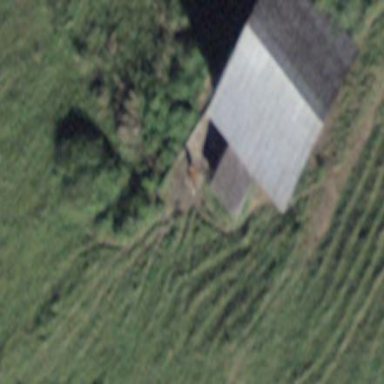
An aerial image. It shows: Barn.